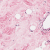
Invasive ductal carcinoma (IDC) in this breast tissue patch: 0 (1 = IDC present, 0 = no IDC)